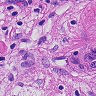
Metastatic tissue present: yes